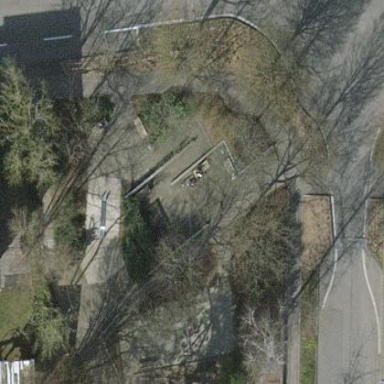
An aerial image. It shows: Paved playground area. The playground has specific theme.